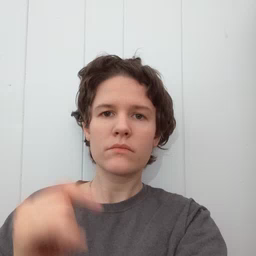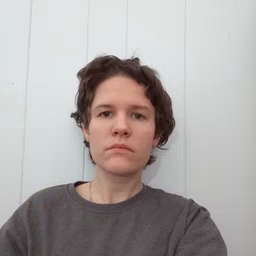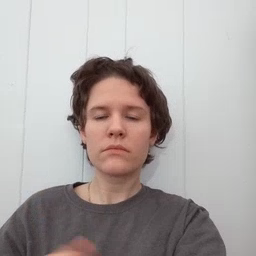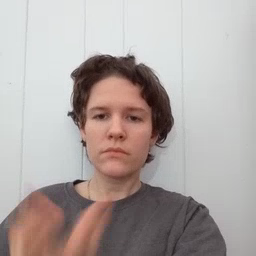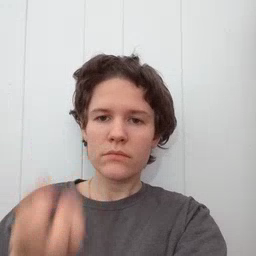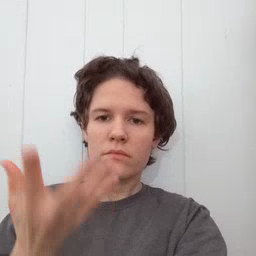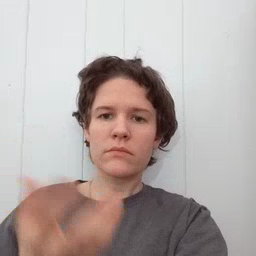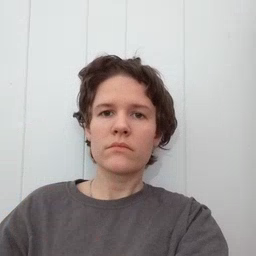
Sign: many